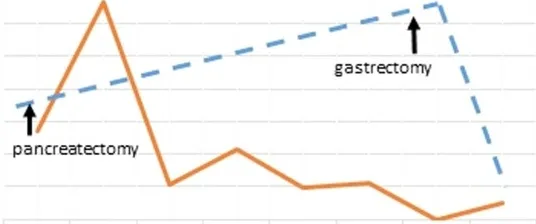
CgA and PP levels before, during, and after treatment course. CgA, chromogranin A; PP, pancreatic polypeptide.
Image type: chart (chart)